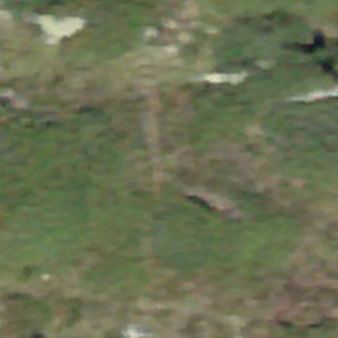
Label: other